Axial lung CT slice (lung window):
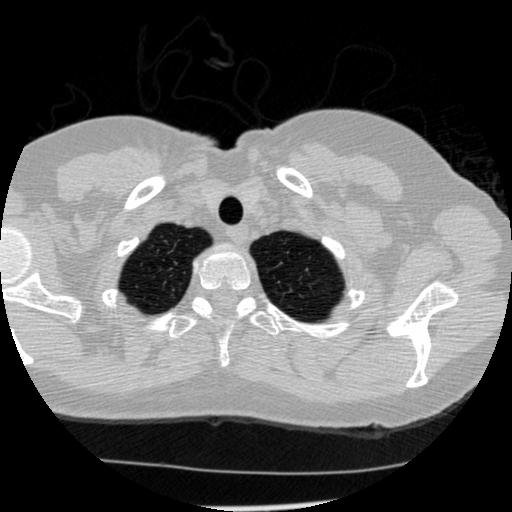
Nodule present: no